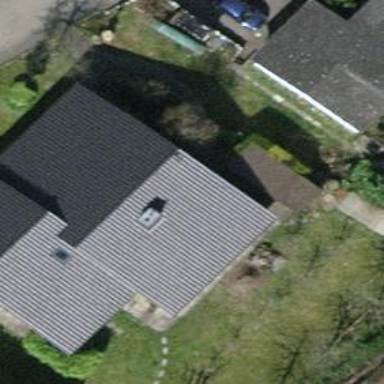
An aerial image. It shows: Detached building with gabled roof.